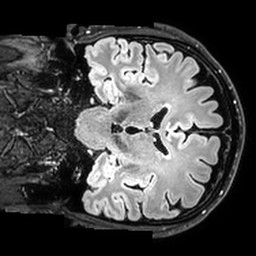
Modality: T2w
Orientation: coronal
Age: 48
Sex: male
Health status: healthy
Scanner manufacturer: philips
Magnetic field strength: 3 T
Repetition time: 5 s
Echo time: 0.3282 s